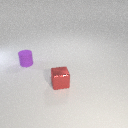
small purple rubber cylinder behind small red metal cube